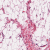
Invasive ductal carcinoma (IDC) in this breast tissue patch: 0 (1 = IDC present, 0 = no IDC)